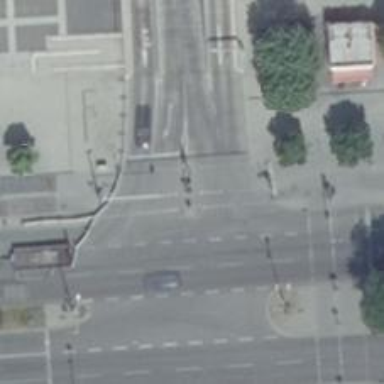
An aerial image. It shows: There is traffic island with traffic calming measures at the crossing.